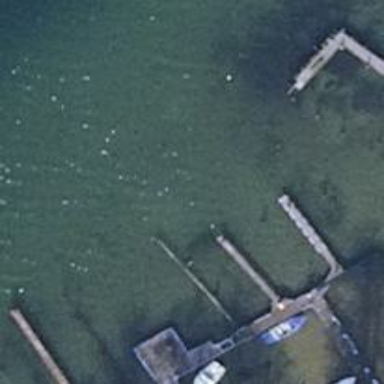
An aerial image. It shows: Man-made pier.